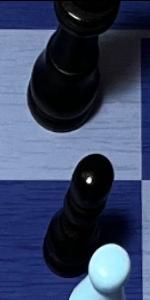
Label: Pawn_Black